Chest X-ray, PA view. Patient: 59 years old, sex M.
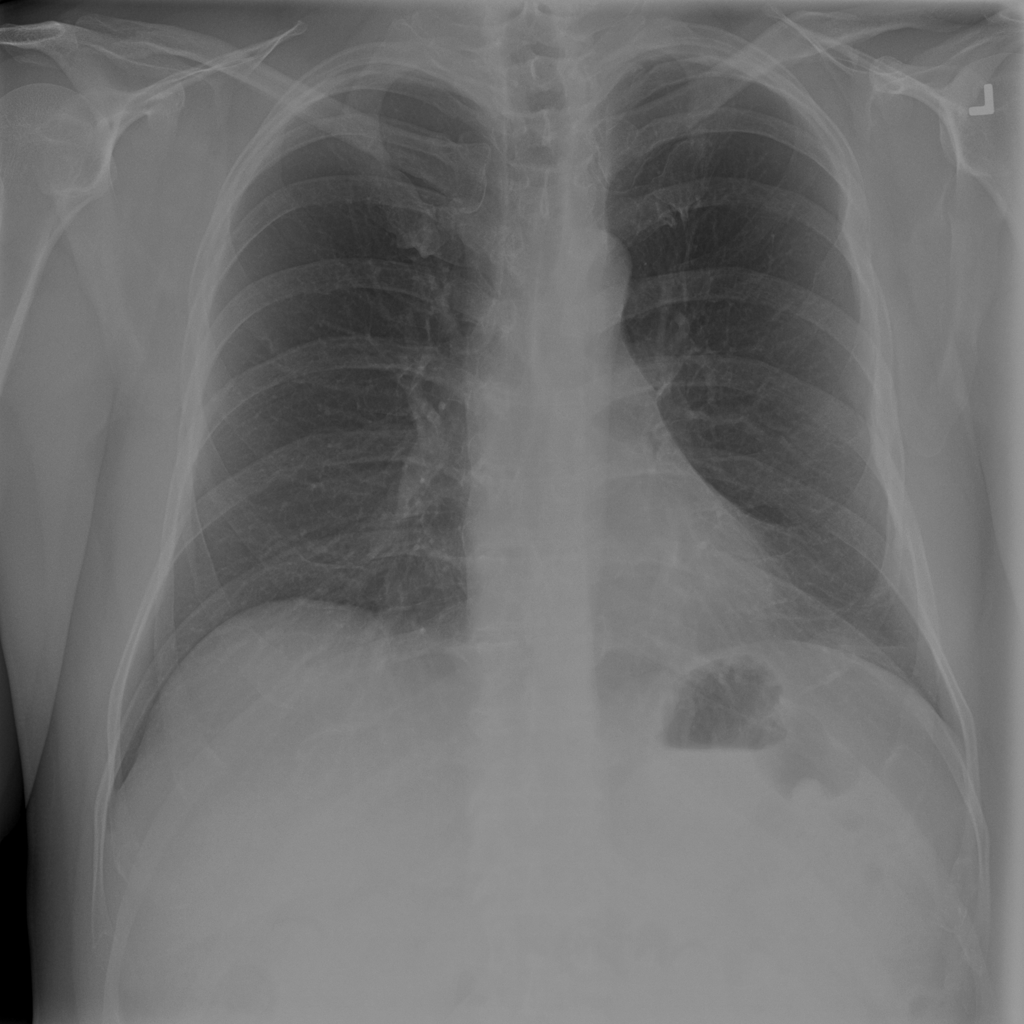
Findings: No Finding